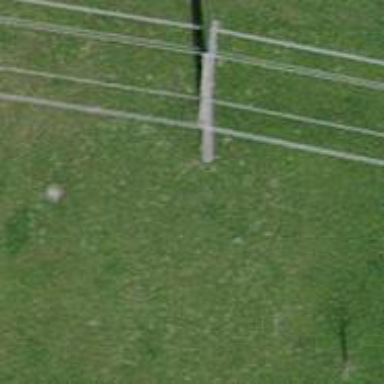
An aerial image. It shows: Power pole.